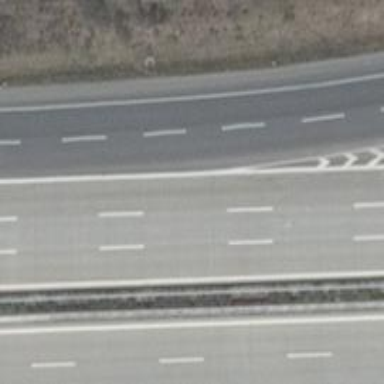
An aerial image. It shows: Asphalt motorway link.